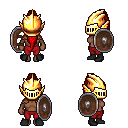
a pixel art fantasy rpg character, female body template, human, dark skin, leather shoulder armor, red pants, red extra-long topknot hairstyle, gold helm, black shoes, shield, four views (front, back, left, right), 2x2 character sprite sheet, small pixel art, hard edges, no anti-aliasing